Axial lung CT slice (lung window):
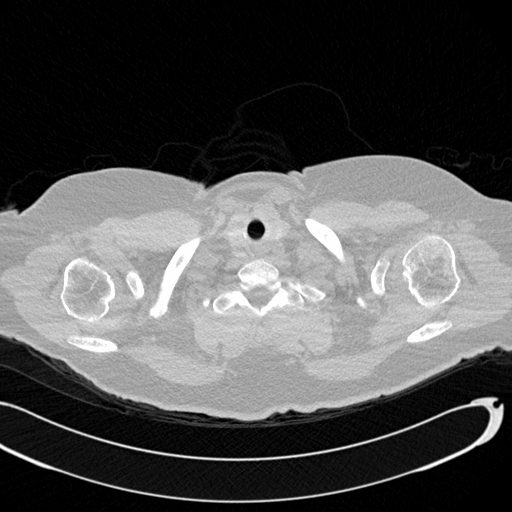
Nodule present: no